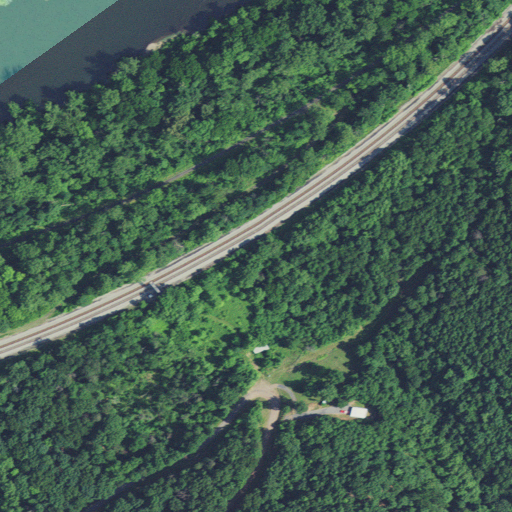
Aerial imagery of valley in West Virginia named Larrys Hollow containing deciduous forest, low intensity development, open development, open water, mixed forest, and medium intensity development